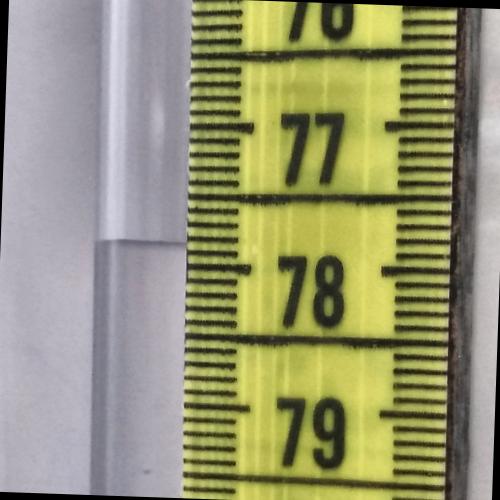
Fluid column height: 77.8 cm